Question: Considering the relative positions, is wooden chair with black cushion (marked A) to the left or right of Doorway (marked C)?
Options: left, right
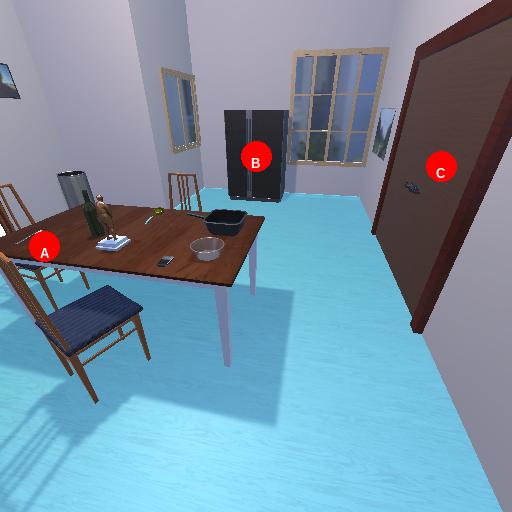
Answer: left